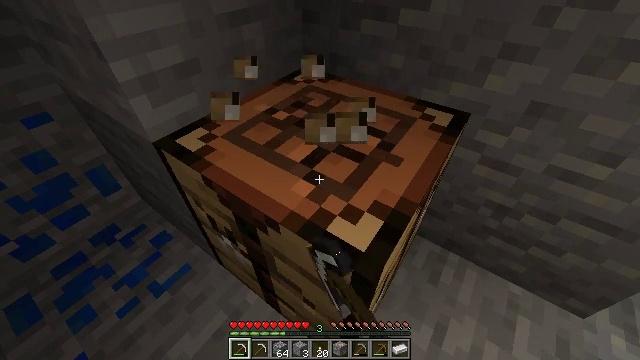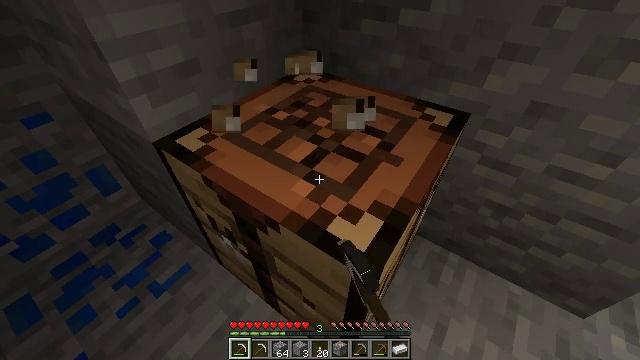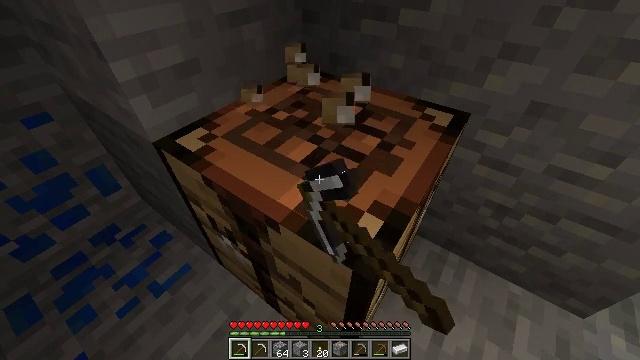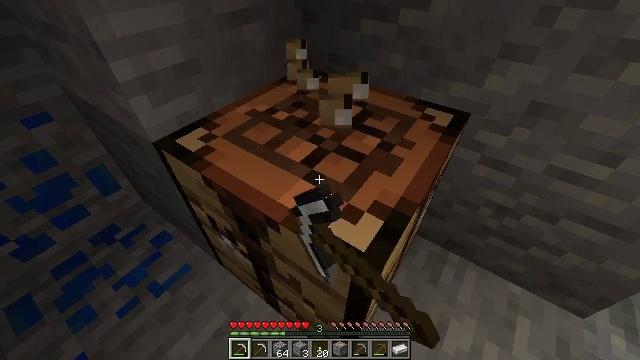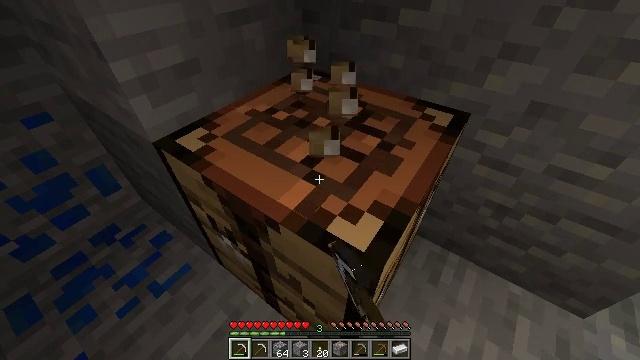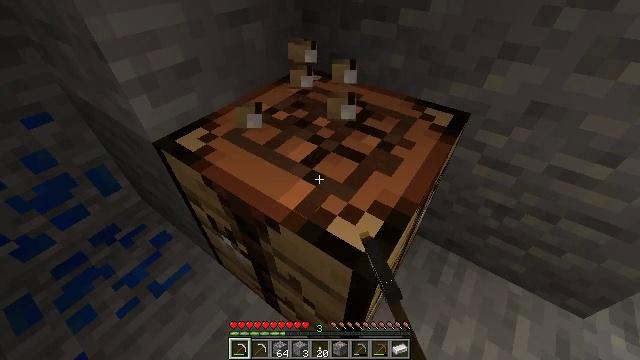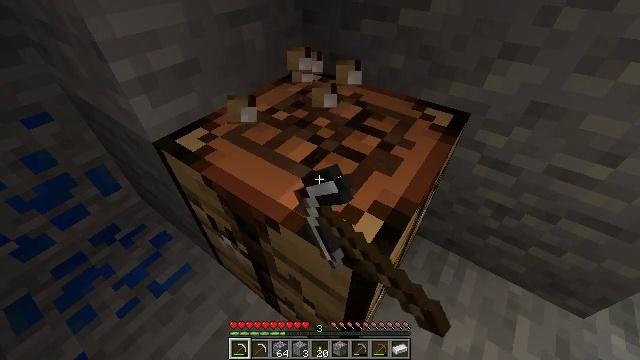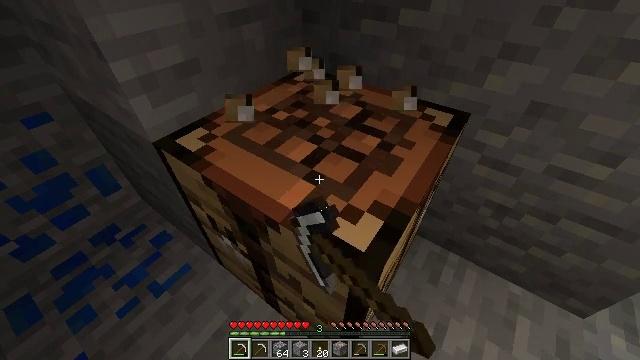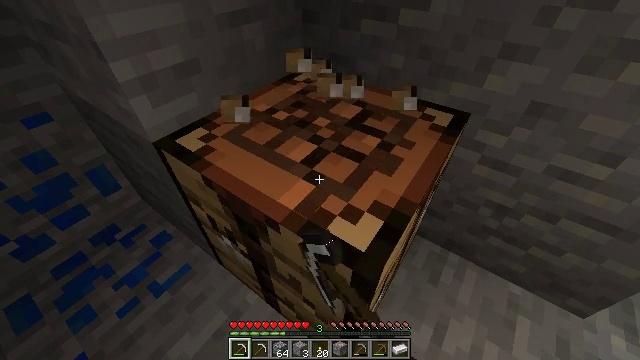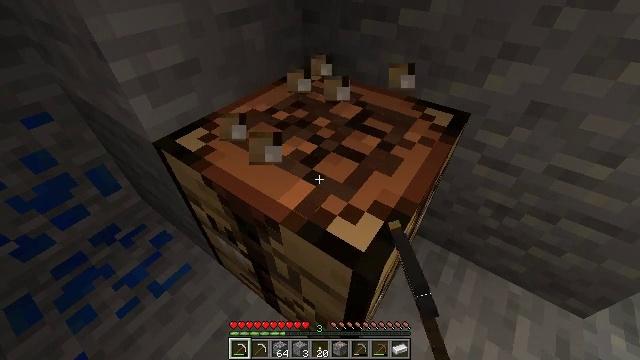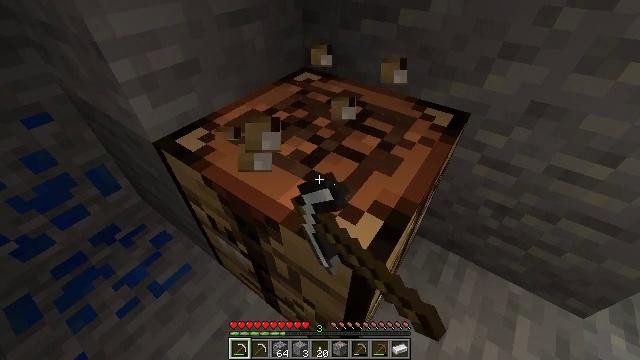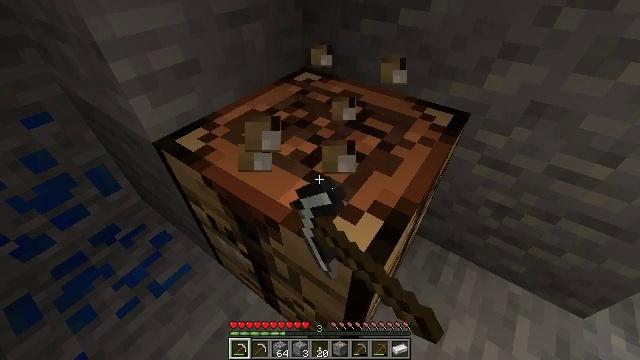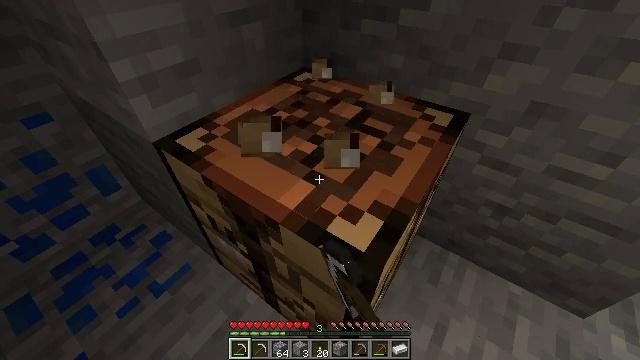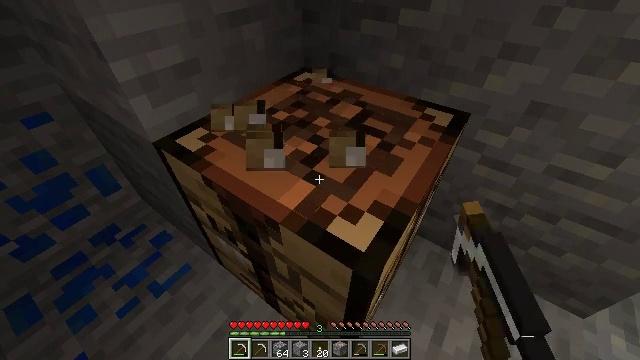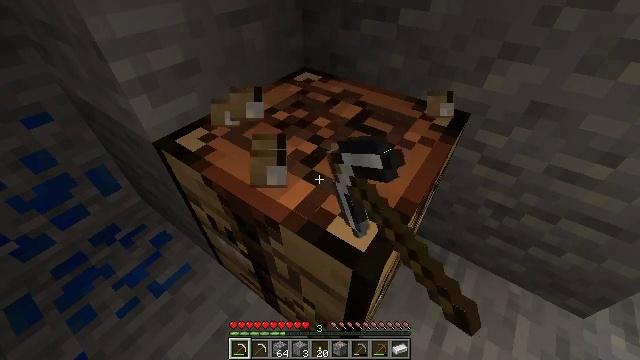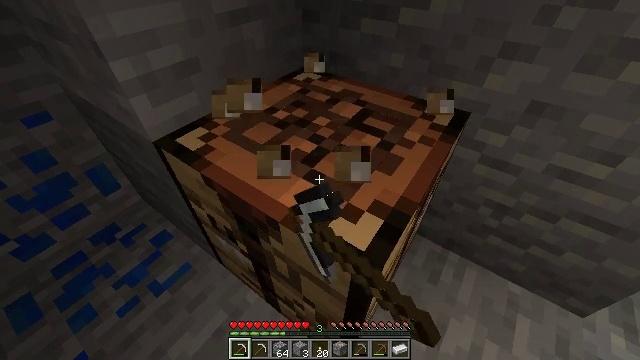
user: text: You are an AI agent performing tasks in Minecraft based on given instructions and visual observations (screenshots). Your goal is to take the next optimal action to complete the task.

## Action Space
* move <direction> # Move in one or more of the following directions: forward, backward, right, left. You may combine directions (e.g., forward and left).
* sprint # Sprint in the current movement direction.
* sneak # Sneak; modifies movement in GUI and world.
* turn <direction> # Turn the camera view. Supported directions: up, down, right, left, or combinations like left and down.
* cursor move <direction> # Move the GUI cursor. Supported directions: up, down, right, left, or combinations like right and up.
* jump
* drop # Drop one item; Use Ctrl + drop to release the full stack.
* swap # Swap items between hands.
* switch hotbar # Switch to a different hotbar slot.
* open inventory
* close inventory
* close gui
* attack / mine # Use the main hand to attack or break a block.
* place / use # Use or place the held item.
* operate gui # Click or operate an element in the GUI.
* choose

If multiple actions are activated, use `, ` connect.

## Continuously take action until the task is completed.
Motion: motion action
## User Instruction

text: Left click on the crafting table
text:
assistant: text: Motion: attack / mine
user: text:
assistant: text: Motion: attack / mine
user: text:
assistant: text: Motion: attack / mine
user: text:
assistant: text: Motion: attack / mine
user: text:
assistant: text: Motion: attack / mine
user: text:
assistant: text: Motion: attack / mine
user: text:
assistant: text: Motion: attack / mine
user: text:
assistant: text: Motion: attack / mine
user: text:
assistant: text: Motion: attack / mine
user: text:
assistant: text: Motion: attack / mine
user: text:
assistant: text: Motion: attack / mine
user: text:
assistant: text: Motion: attack / mine
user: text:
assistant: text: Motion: attack / mine
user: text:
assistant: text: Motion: attack / mine
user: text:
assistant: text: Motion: attack / mine
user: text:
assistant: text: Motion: attack / mine
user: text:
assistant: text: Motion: attack / mine
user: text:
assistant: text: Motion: attack / mine
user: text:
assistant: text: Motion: attack / mine
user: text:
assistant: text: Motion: attack / mine
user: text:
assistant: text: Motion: attack / mine
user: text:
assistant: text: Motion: attack / mine
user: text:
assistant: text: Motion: attack / mine
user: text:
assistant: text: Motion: attack / mine
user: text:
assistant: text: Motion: attack / mine
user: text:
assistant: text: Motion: attack / mine
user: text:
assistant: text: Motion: attack / mine
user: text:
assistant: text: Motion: attack / mine
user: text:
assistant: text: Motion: attack / mine
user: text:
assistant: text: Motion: attack / mine